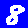
Digit: 8